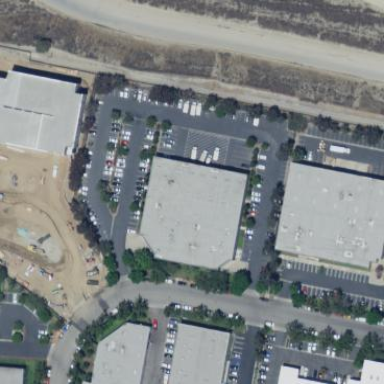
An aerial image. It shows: Commercial building.